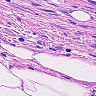
Metastatic tissue present: no